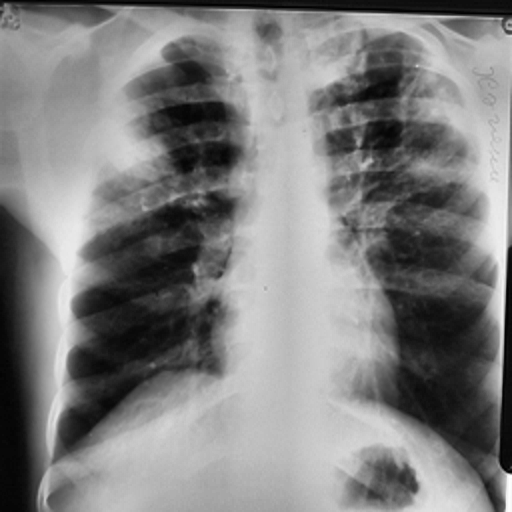
Finding: TUBERCULOSIS